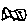
Label: fish